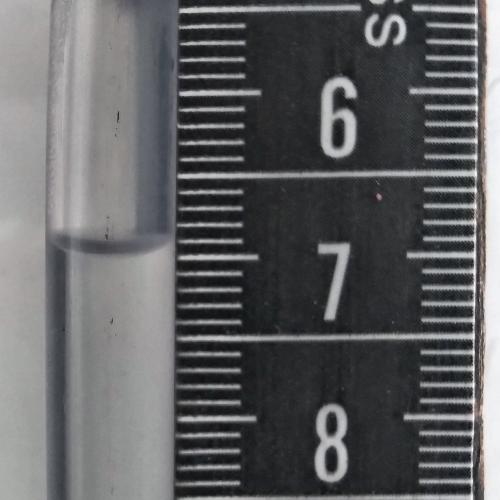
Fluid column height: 6.9 cm